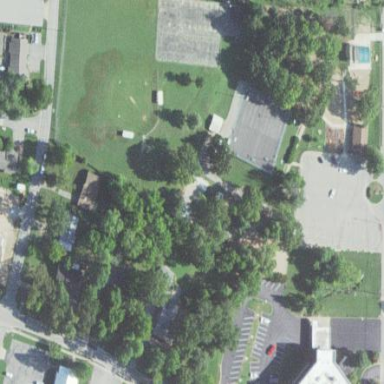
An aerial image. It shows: Recreation ground that serves as park.